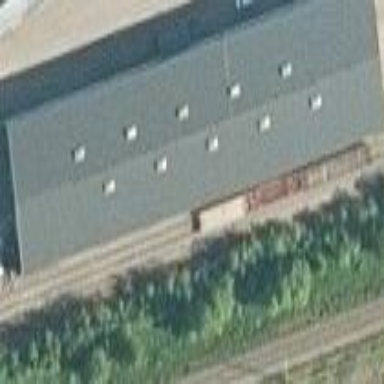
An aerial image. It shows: Industrial building.